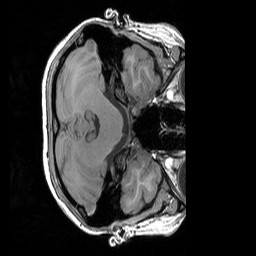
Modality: T1w
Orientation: axial
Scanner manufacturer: siemens
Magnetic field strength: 3 T
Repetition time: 1.83 s
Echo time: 0.00303 s